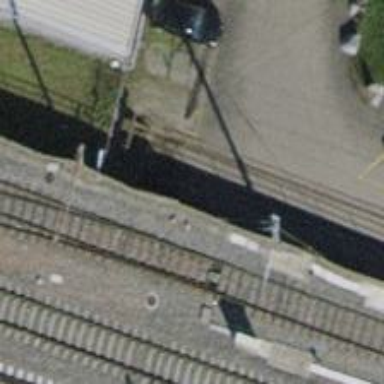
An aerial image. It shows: Single railway spur track.